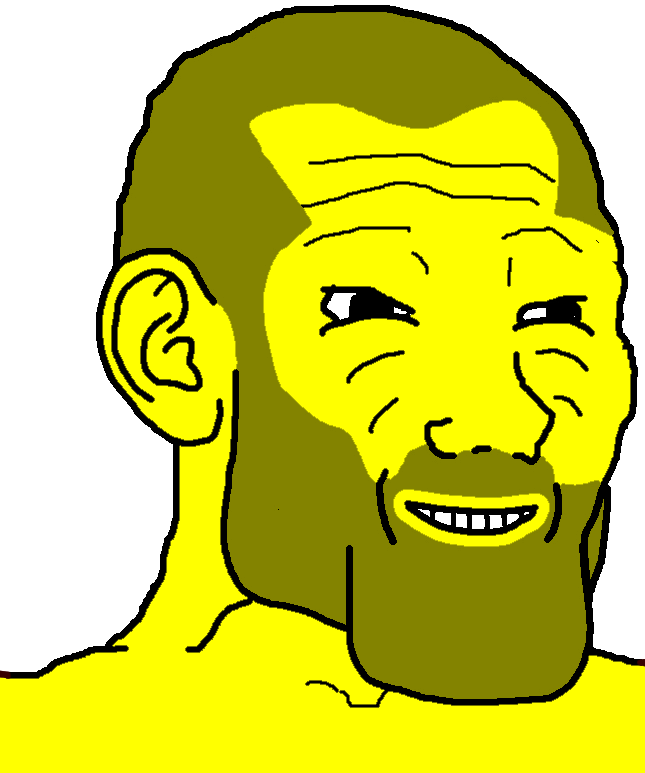
Label: 5_Grey_Chad